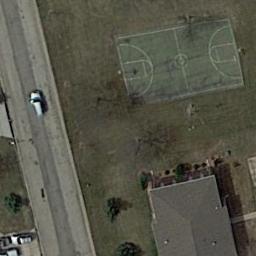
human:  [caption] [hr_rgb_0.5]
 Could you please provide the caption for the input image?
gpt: A basketball court on the lawn while a road and a building beside .

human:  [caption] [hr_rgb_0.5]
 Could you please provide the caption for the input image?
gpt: There is a basketball court on the open place with a road pass by .

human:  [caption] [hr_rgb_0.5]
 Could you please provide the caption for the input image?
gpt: The basketball court and the building on the lawn is next to a road .

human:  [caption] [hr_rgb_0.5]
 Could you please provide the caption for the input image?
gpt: A small white car was driving on the road beside the basketball court .

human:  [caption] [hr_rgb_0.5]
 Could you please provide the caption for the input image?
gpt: A cars is on the road next to the basketball court .